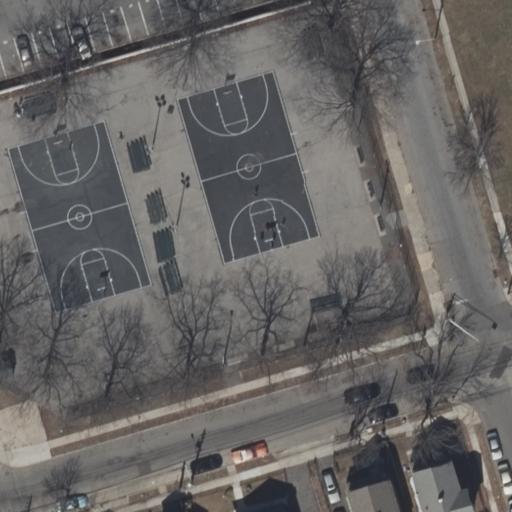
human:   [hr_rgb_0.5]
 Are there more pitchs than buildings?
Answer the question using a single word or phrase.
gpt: yes

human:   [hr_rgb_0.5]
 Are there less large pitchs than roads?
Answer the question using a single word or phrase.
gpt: no

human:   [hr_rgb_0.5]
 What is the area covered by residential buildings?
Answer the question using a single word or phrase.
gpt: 0m2

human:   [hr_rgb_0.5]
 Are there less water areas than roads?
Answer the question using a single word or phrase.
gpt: yes

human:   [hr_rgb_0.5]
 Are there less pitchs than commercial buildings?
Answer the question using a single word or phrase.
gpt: no

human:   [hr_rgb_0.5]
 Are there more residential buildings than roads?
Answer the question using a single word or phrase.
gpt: no

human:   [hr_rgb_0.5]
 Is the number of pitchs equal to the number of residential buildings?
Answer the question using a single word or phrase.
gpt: no

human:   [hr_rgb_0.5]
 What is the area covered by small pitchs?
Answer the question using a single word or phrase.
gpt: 0m2

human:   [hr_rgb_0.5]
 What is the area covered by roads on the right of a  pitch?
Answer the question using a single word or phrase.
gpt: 0m2

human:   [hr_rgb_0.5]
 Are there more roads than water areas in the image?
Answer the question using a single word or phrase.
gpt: yes

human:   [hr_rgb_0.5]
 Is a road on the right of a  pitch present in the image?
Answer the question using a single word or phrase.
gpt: yes

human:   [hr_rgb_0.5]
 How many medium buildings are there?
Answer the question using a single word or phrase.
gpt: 0

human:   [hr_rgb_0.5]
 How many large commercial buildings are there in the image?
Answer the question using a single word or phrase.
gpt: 0

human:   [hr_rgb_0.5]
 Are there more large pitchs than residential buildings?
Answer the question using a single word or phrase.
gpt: yes

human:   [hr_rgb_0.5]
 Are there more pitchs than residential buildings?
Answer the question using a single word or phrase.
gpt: yes

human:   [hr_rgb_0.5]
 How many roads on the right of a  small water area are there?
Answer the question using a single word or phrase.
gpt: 0

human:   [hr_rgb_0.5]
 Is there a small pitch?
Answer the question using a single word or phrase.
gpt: no

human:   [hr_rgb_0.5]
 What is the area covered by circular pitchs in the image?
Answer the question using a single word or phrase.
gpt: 0m2

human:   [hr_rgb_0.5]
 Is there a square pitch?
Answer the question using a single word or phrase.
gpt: no

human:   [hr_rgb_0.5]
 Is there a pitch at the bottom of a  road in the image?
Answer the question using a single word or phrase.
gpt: no

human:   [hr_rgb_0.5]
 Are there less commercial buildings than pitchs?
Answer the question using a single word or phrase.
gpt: yes

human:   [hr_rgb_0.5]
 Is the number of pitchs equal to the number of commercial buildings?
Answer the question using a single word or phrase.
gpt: no

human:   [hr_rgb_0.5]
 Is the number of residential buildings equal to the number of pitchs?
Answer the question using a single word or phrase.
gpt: no

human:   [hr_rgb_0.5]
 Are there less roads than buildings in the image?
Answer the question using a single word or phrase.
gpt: no

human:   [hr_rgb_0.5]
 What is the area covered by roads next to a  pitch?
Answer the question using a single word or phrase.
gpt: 0m2

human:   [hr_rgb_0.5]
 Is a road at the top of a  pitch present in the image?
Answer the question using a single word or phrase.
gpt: no

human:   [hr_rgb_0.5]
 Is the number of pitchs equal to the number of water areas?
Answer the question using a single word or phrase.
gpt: no

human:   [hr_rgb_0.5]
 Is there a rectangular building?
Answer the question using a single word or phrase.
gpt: no

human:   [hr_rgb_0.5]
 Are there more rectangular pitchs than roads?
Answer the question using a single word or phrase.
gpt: no

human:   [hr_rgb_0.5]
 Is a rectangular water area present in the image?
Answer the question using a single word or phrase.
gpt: no

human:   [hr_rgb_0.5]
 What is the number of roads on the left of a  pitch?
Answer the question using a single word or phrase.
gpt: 0

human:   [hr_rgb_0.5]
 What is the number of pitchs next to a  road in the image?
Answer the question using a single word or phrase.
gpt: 2

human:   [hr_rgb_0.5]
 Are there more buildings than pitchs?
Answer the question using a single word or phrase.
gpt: no

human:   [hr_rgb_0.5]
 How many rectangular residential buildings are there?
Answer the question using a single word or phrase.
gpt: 0

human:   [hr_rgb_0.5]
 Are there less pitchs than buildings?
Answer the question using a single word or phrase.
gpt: no

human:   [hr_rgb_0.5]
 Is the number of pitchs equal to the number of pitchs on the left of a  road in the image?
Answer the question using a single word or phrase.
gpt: yes